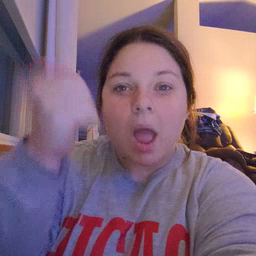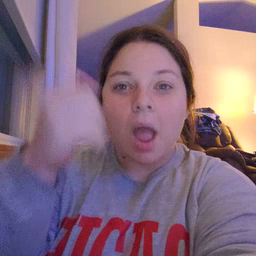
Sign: why